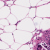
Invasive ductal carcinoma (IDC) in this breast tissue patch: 0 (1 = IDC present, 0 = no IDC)